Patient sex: M
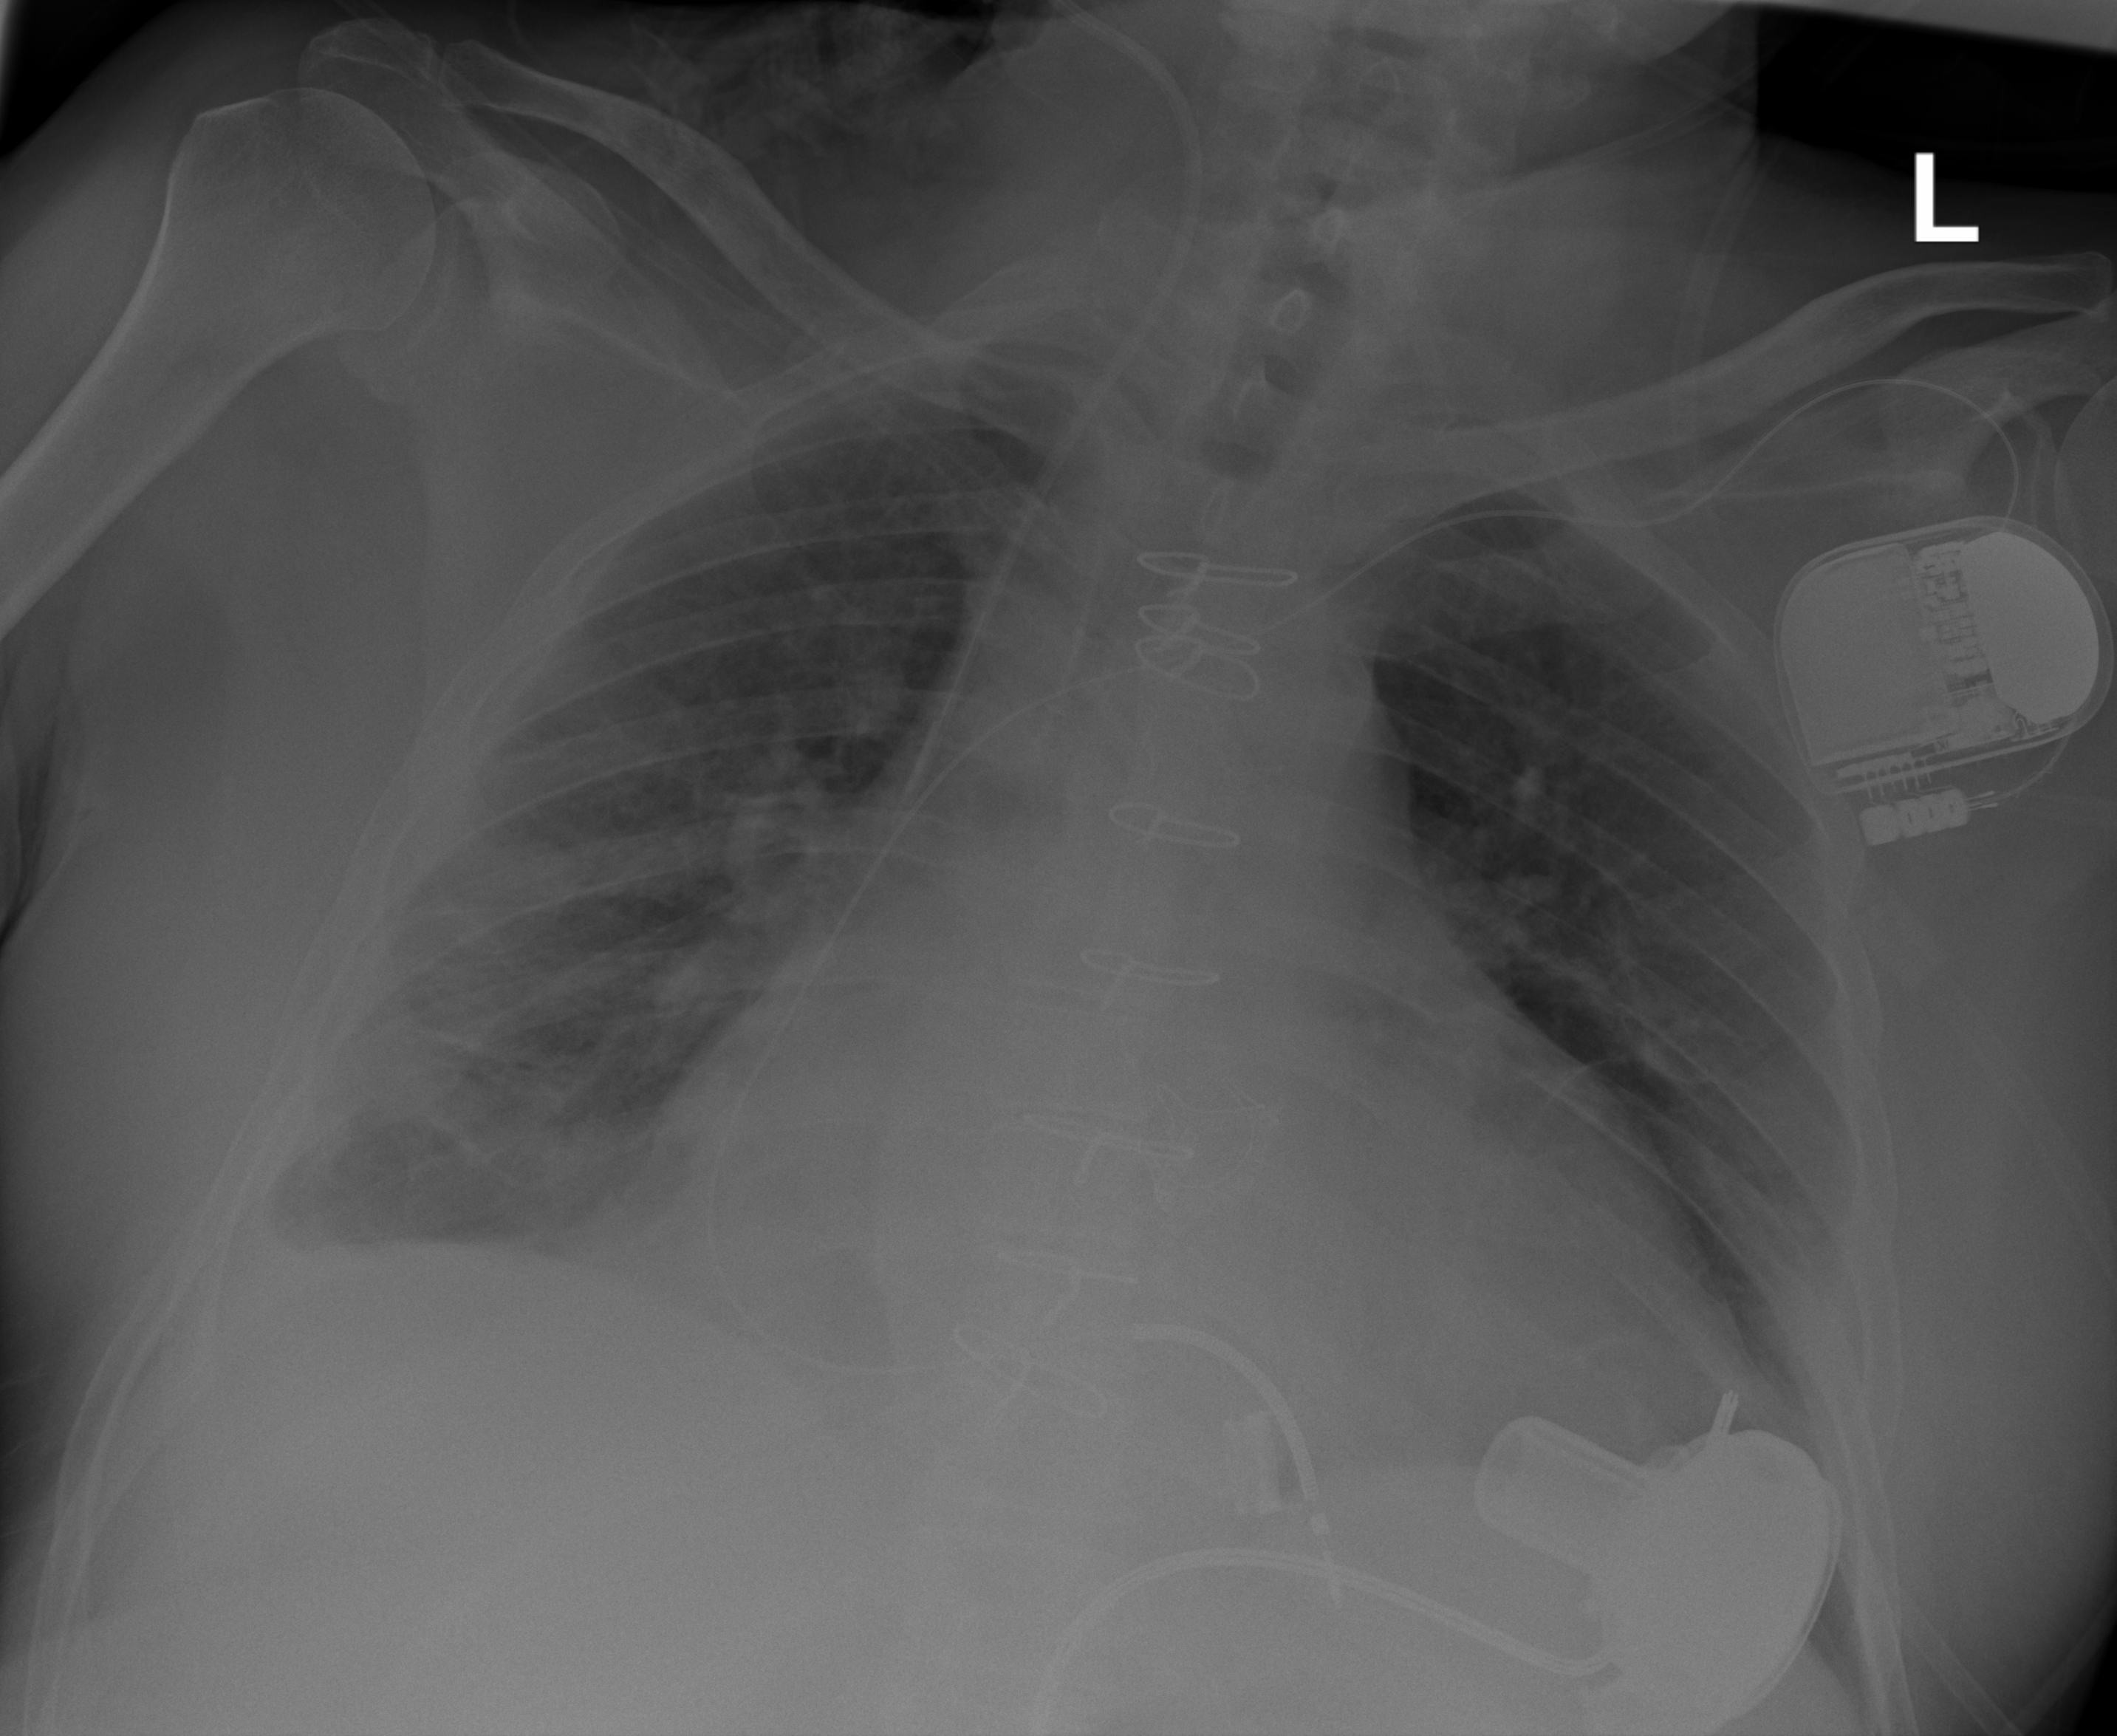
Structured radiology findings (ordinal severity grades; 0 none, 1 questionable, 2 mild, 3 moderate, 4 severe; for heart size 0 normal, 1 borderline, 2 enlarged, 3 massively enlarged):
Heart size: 2
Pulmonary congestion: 0
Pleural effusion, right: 2
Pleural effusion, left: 0
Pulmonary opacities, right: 0
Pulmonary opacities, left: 0
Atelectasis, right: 2
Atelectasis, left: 2